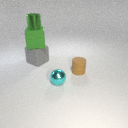
small cyan metal sphere in front of small brown rubber cylinder